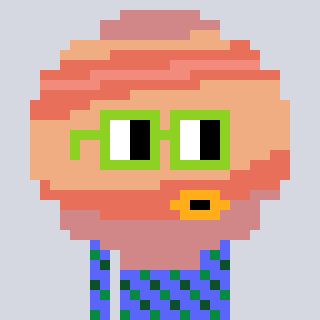
a pixel art character with square light green glasses, a jupiter-shaped head and a purple-colored body on a cool background